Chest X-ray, AP view. Patient: 30 years old, sex M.
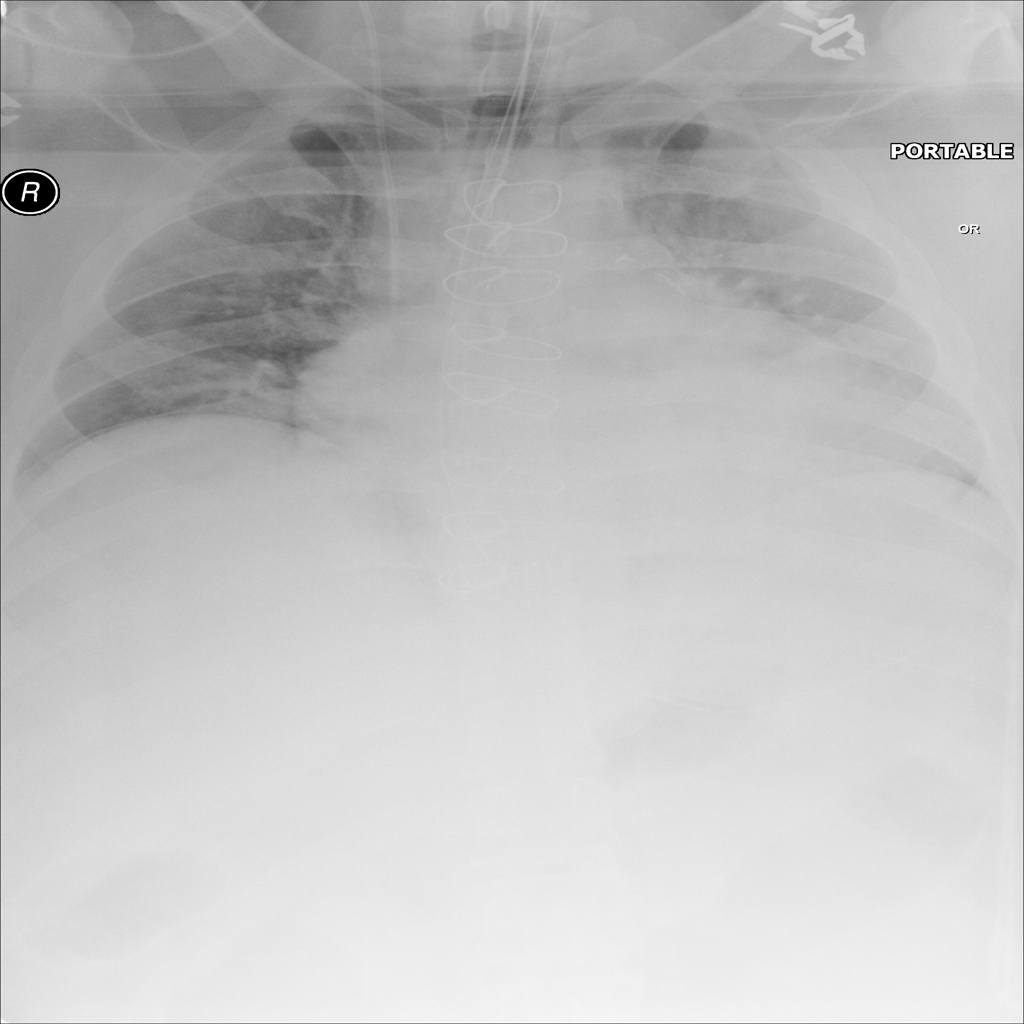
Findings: No Finding